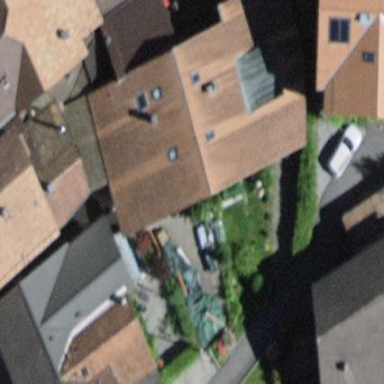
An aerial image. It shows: Residential building.